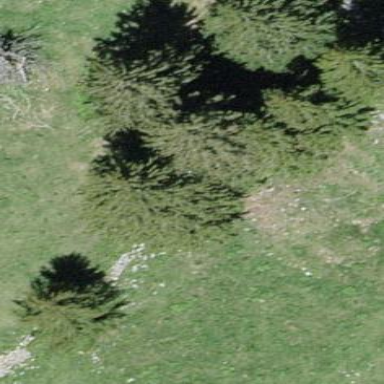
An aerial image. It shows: Evergreen forest with needle-leaved trees.